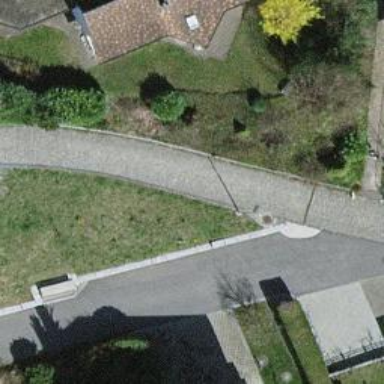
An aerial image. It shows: Residential road paved with unhewn cobblestones.